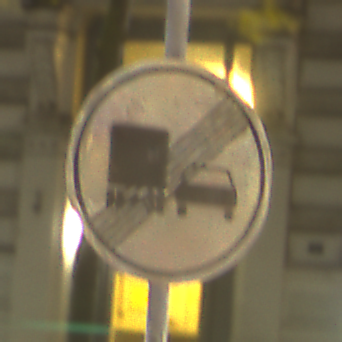
Verkehrszeichen: EndeUeberholverbotKraftfahrzeuge
Umgebung: Outdoor, Urban
Tageszeit: Night
Wetter: Clear
Licht: Artificial
Jahreszeit: NotSpecified
Kontrast: HighContrast